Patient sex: F
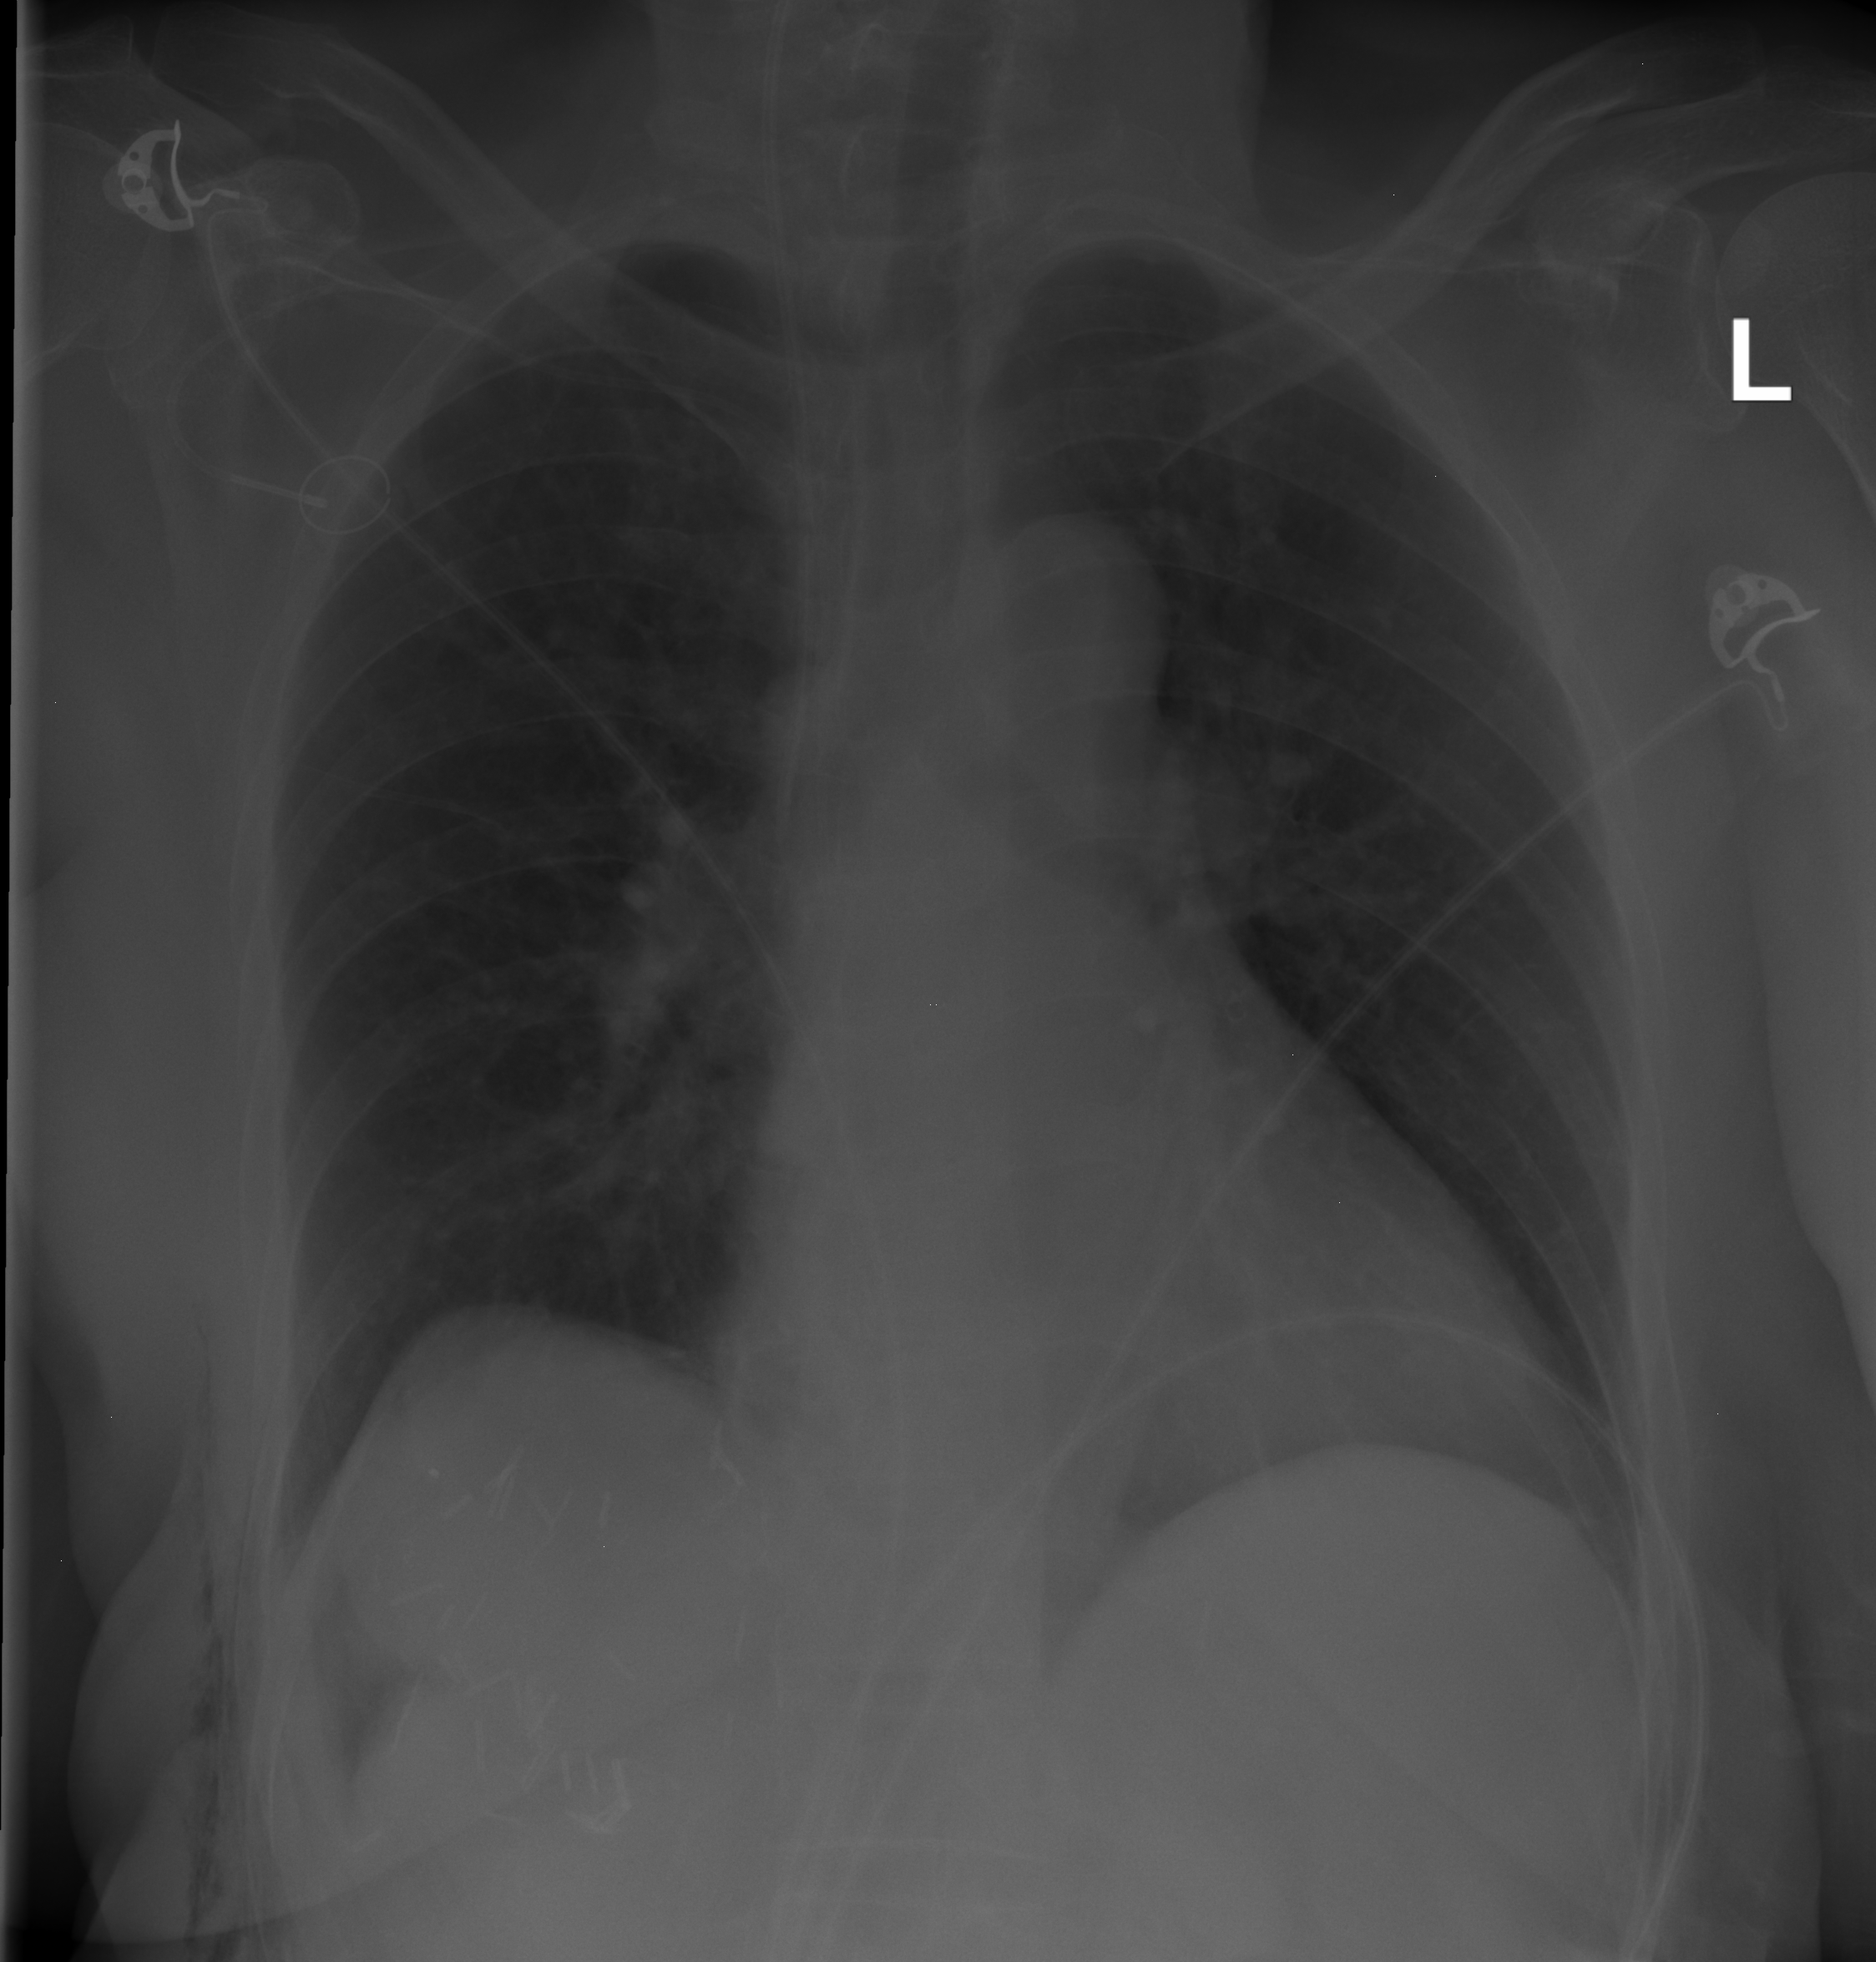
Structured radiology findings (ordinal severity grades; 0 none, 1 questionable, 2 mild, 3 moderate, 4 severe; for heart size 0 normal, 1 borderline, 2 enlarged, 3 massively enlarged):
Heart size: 0
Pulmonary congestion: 1
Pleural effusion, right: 0
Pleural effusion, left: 0
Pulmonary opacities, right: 0
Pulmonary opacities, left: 0
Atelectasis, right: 0
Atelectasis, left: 0